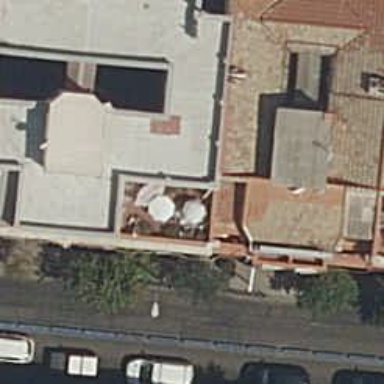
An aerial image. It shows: Bar.